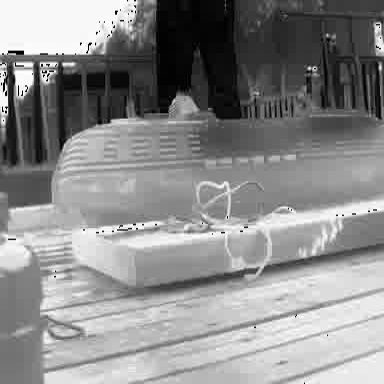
There is a container_ship in the infrared image.